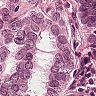
Metastatic tissue present: yes